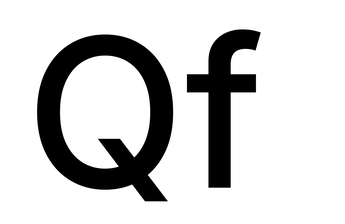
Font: Inter_Medium